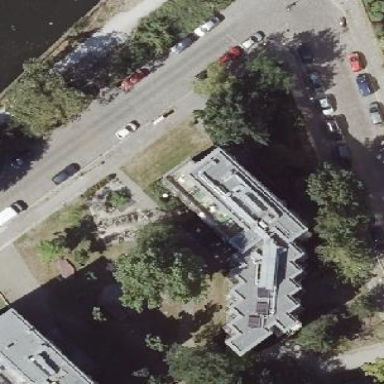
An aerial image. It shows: Part of building is shown in the image.